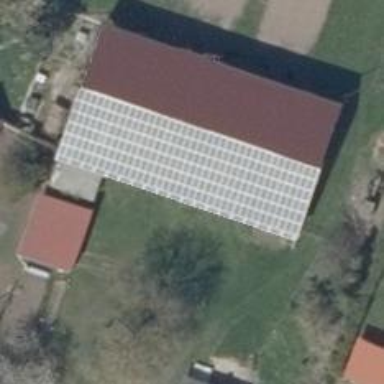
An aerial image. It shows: Solar photovoltaic panel generator producing electricity as small installation.